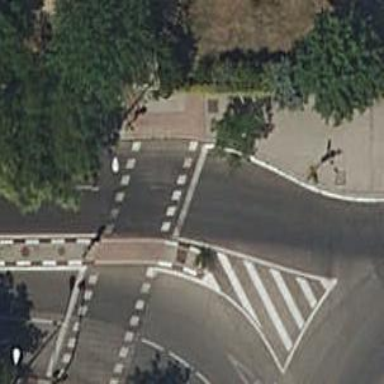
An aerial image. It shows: Crossing with traffic signals.